Question: This is what I want to get:

I know it's possible to get because Total Commander shows exactly the same info, although in a differently styled window. Which makes me think that there must be a way of querying this text for any given file.
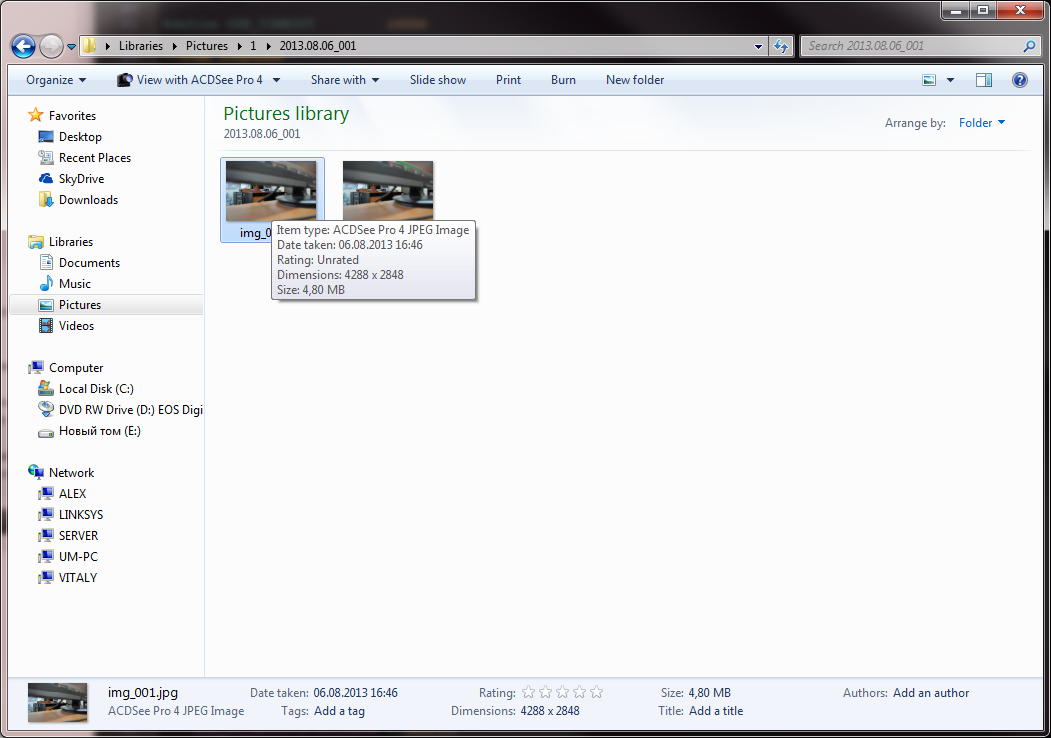
Answer: The <URL>:
'''
PCUITEMID_CHILD pidl = <PIDL of item in question>
IShellFolder* psf = <IShellFolder parent folder of item in question>
IQueryInfo* pqi;
if (SUCCEEDED(psf->GetUIObjectOf(hWnd, 1, &pidl, 0, &pqi)))
{
LPWSTR lpszTip;
if (SUCCEEDED(pqi->GetInfoTip(0, &lpszTip)) && lpszTip)
{
// do something with the tip, and then free it
CoTaskMemFree(lpszTip);
}
}
'''
Once you have the text you can, of course, display it any way you like.